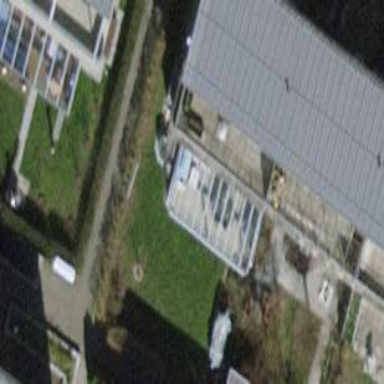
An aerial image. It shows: Building with flat roof.